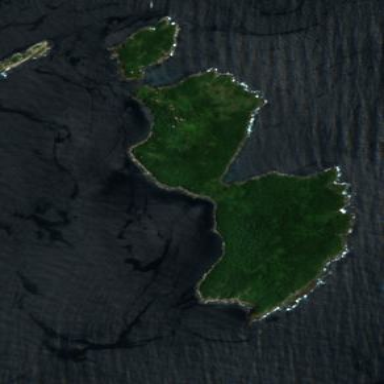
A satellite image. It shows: Island with natural coastline.